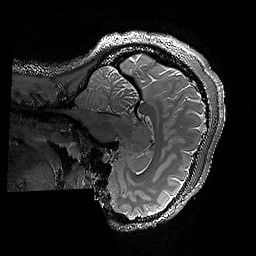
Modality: T2w
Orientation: sagittal
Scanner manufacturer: siemens
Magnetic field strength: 3 T
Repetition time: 3.2 s
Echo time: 0.428 s